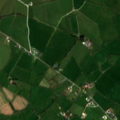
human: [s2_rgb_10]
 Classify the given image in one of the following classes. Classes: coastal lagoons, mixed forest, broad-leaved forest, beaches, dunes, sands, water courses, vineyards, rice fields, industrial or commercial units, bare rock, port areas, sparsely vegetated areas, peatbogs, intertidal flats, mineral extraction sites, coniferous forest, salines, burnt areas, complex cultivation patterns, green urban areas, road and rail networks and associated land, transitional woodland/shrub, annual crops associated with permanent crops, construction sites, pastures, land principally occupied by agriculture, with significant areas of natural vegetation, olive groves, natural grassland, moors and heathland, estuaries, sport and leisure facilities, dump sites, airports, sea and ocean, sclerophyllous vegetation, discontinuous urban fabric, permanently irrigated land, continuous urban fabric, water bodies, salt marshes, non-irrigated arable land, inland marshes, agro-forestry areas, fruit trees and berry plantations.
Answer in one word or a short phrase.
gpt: pastures